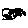
Label: cloud